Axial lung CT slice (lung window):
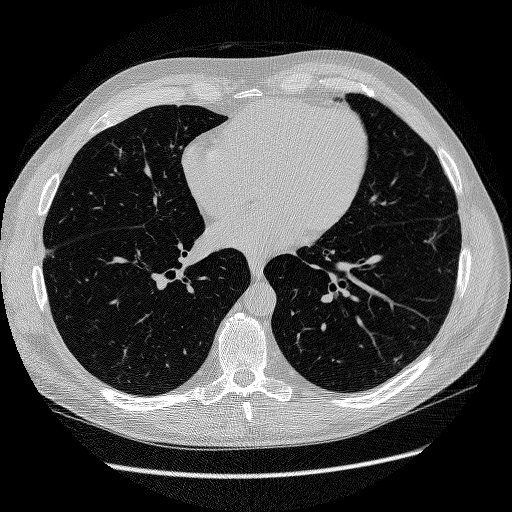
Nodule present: no